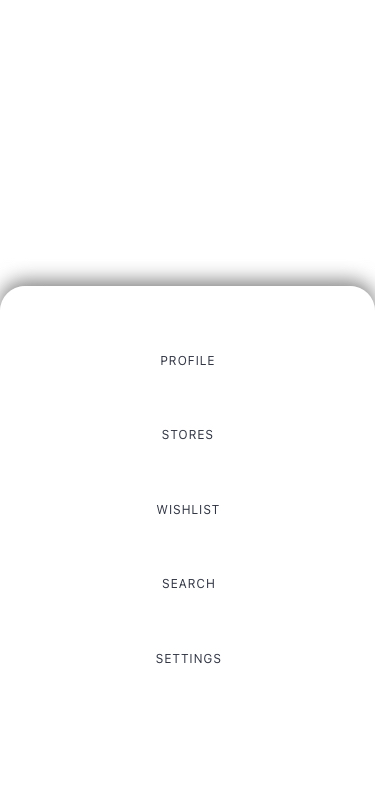
Text in this UI design:
SETTINGS
SEARCH
WISHLIST
STORES
PROFILE